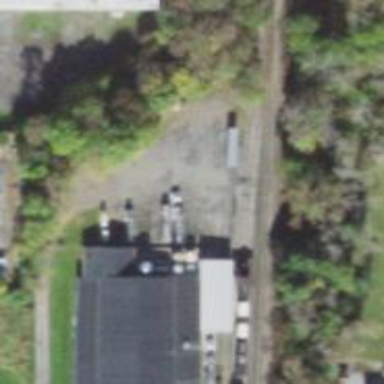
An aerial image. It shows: Railway siding for service.